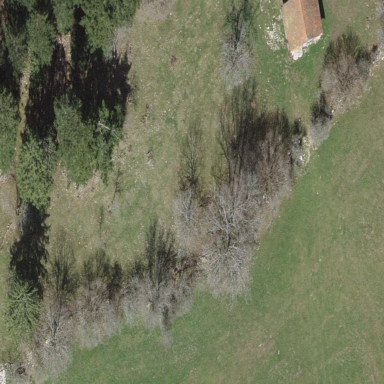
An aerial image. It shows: Mixed woodland with various types of leaves.